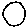
Label: circle